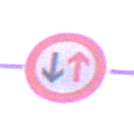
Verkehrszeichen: VorrangDesGegenverkehrs
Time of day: Night
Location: Outdoor (Urban)
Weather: PartlyCloudy
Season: NotSpecified
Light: Artificial